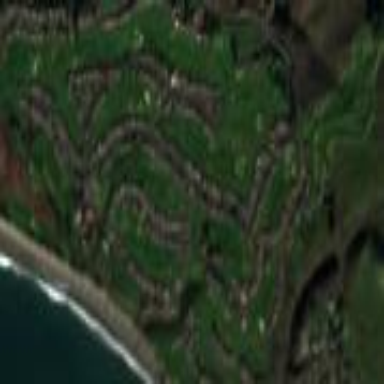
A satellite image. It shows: Golf course.